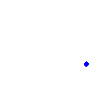
Particle: electron